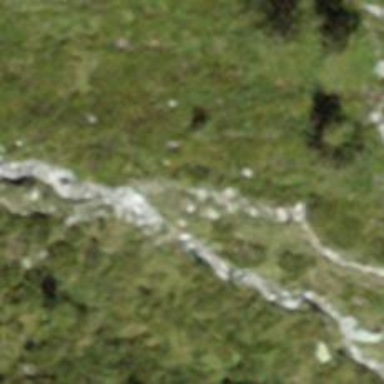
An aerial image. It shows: Path.